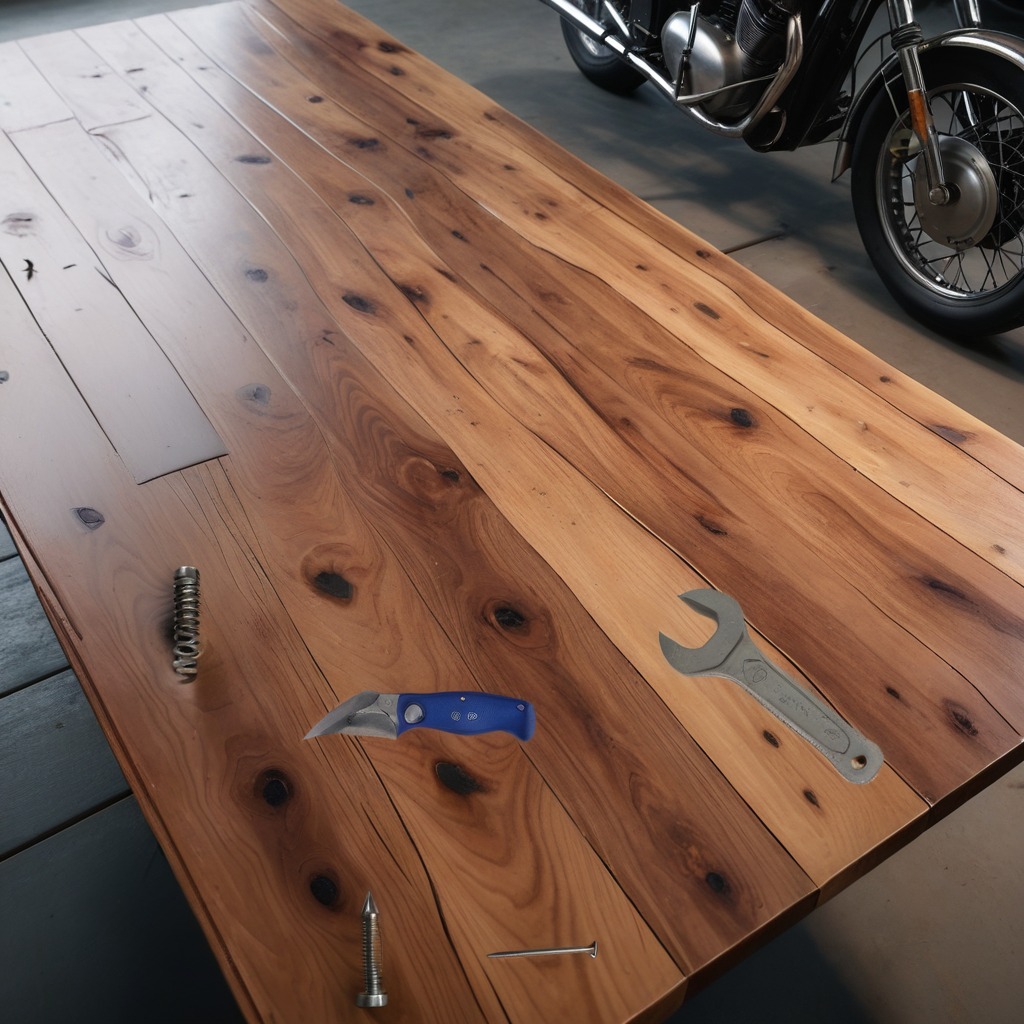
A utility knife, a metal machine screw, an iron nail, a coiled metal spring, and a wrench are lying on an oil-spilled wooden table in a vintage motorcycle garage.